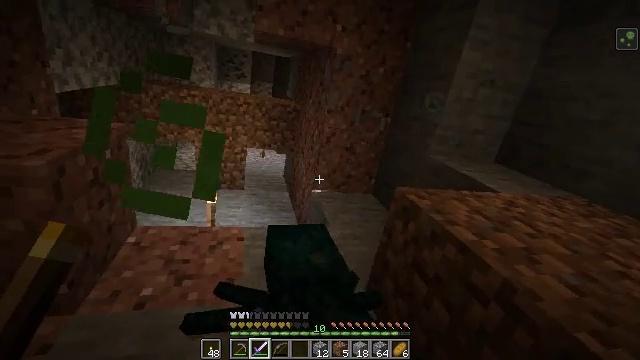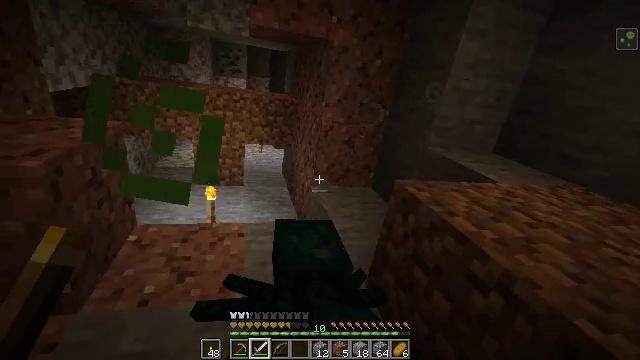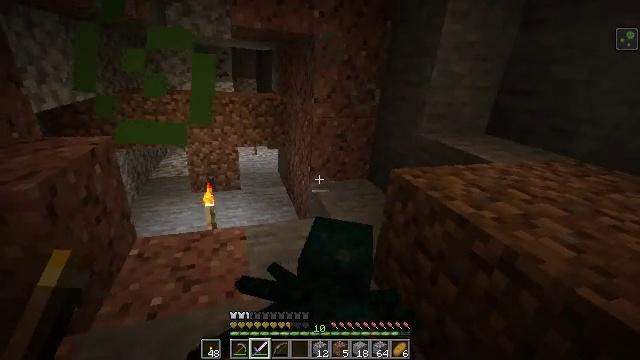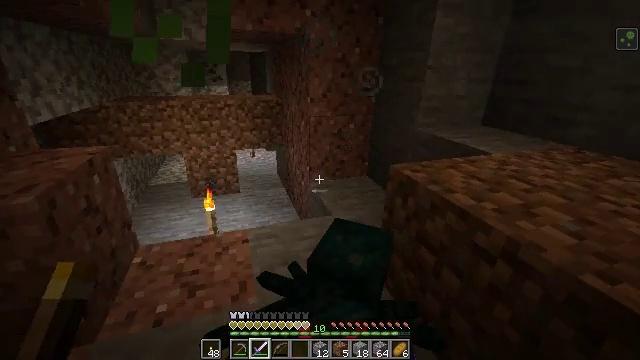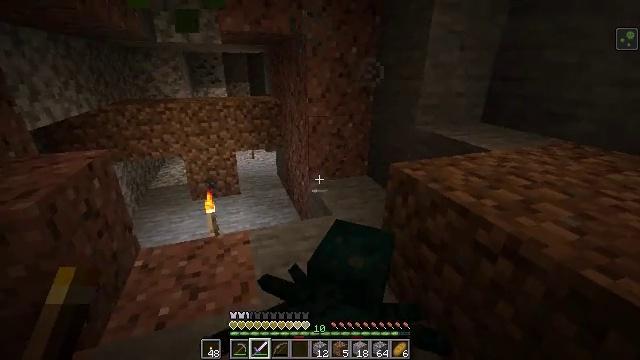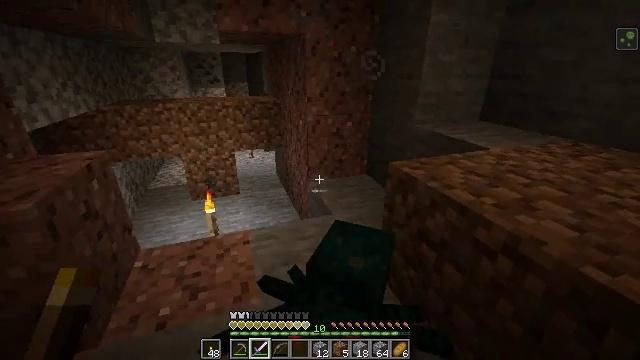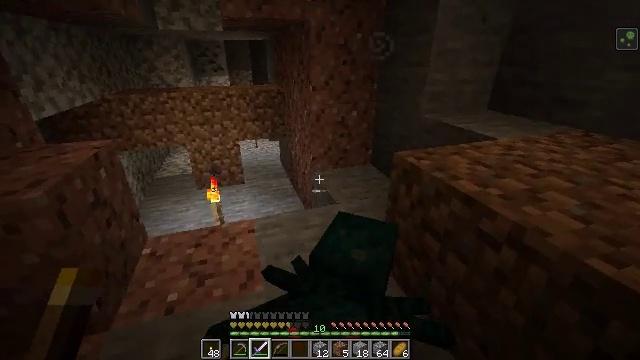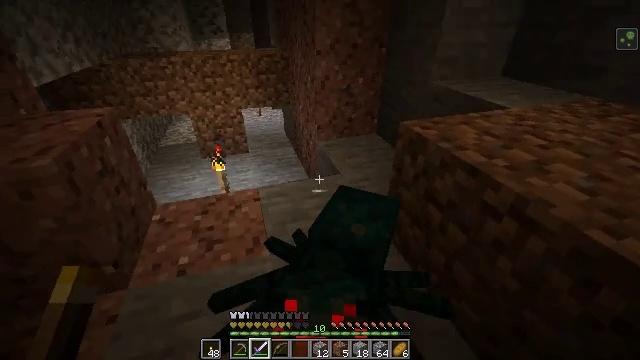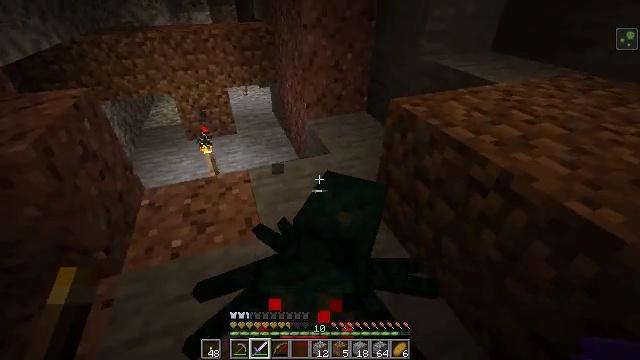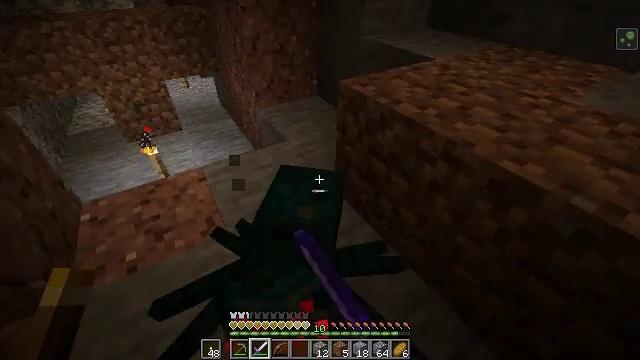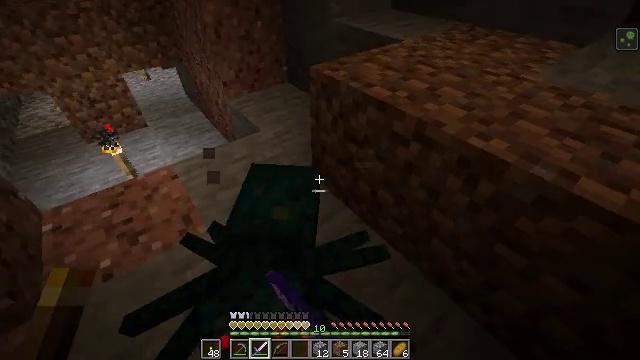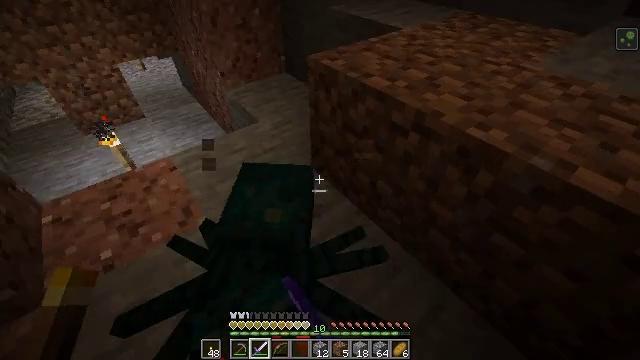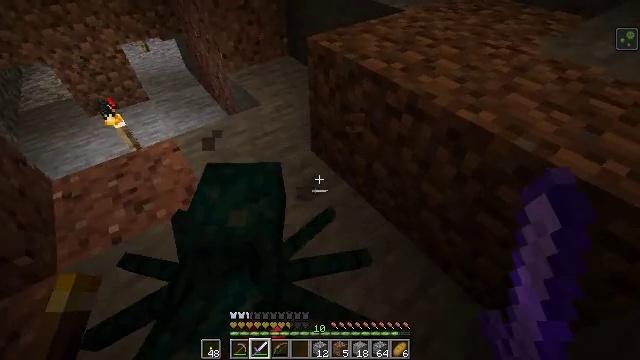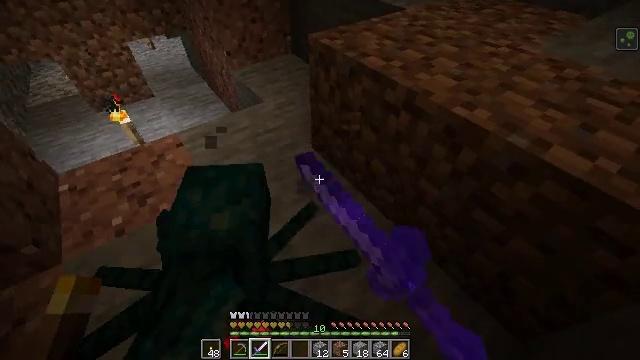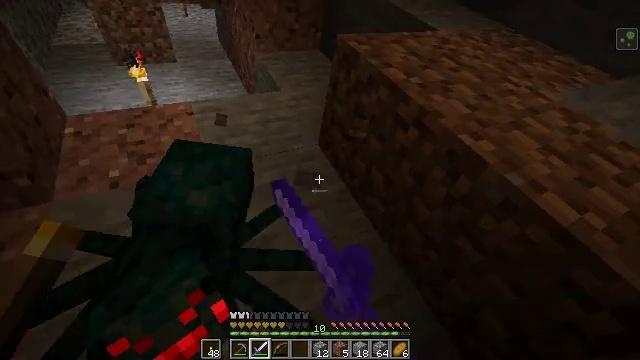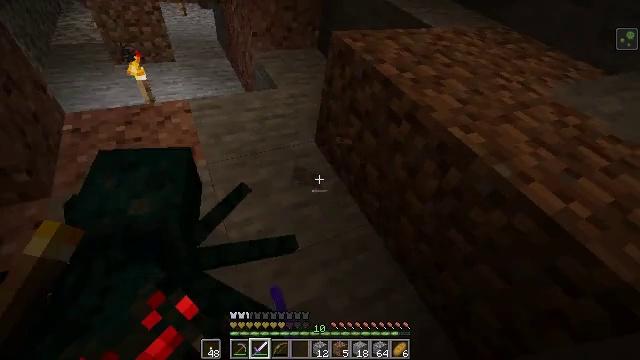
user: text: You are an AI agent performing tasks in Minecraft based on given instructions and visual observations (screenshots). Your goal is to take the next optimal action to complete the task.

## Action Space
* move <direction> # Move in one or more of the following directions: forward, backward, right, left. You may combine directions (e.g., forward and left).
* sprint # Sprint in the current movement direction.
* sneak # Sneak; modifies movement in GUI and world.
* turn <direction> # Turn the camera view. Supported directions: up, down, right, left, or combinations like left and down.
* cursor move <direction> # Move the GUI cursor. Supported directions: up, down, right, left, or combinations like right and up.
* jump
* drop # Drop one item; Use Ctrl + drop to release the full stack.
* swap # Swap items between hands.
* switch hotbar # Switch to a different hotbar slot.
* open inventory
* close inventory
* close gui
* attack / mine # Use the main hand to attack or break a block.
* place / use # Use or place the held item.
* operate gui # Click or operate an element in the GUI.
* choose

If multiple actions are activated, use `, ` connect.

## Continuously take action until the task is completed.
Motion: motion action
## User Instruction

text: Hunt a cave spider.
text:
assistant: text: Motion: turn down
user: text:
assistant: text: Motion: no_op
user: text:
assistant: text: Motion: no_op
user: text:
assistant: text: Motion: no_op
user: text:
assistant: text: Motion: no_op
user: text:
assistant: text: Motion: turn left and down
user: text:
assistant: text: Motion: turn left and down
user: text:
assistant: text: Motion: turn right and down, attack / mine
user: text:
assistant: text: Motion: turn right and down, attack / mine
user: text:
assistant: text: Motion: turn right and down, attack / mine
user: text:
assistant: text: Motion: turn down, attack / mine
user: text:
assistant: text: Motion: turn left and down, attack / mine
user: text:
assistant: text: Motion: turn left, attack / mine
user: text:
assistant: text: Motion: no_op
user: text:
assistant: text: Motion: no_op
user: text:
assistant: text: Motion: turn left, attack / mine
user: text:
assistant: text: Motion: turn left
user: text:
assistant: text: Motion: turn left and up
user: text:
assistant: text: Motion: turn left
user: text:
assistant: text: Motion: turn left and up
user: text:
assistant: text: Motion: turn left
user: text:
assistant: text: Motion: turn left
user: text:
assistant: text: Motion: turn left and down
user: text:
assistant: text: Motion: turn left and down
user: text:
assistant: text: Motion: turn left, attack / mine
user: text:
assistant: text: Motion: attack / mine
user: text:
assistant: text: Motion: attack / mine
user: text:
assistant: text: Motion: attack / mine
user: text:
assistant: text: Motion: no_op
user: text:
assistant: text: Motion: no_op